Question: i am on windows/apache/mysql/php setup. i have recently reinstalled PHP. but i found that it broke certian things. simple scripts like just 'phpinfo()', 'echo', simple OO class definitions etc works. but my Zend Framework app failed. same as the doctrine 2 sandbox i am working on. they both returned the ... below ... screen

i also noticed that if i accessed the zend framework app without 'vhost' ('http://localhost/php/learningzf/public' vs 'http://learningzf'), it works, except that css which points to the wrong place (server root) fails
# UPDATE
it seems to work again now. not sure why too
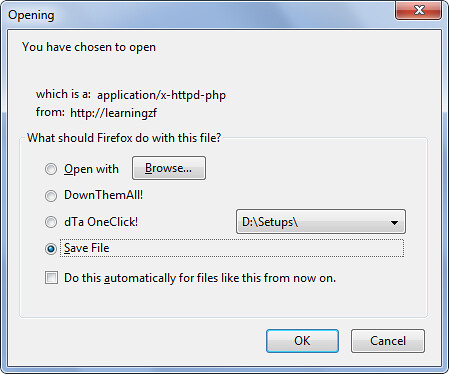
Answer: have you configured your vhosts?